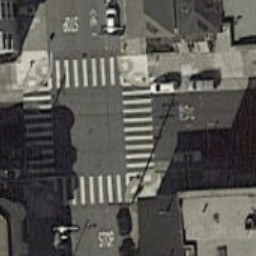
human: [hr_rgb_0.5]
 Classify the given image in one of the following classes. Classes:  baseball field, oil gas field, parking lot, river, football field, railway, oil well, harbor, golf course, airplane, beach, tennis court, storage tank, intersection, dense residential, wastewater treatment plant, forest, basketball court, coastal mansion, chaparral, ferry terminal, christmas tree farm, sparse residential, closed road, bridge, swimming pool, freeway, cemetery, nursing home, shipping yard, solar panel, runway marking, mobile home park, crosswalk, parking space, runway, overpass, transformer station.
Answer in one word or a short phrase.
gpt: crosswalk